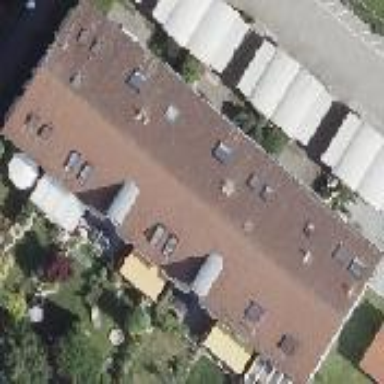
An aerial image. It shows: Terrace building with gabled roof.